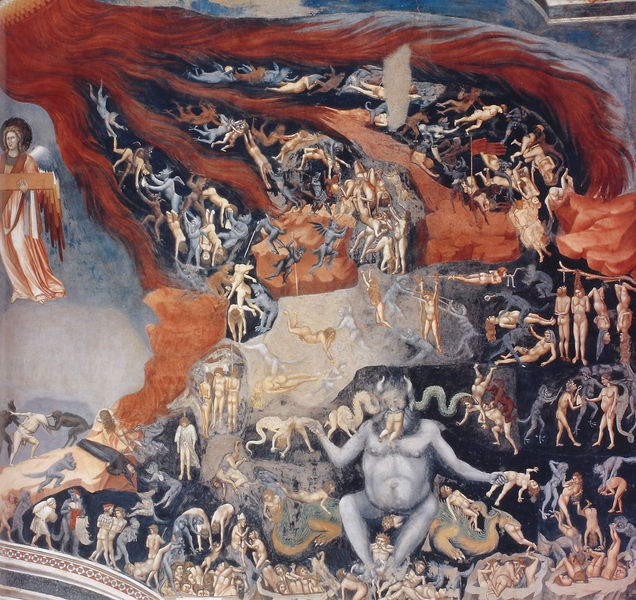
Titel: Arenakapelle / Scrovegni-Kapelle
Künstler: Giotto di Bondone
Standort: Padua, Arenakapelle (EU - I - Venetien)
Schlagwörter: blau, dunkel, feuer, flügel, gemälde, himmel, nackt, menschen, licht, rot, weg, gericht, mensch, tod, tot, bild, brücke, rauch, gold, haare, engel, schwanz, abgrund, leichen, strafe, schrecken, frieden, heiligenschein, ende, apokalypse, fegefeuer, hölle, leiden, teufel, verdammnis, fressen, heiliger, hörner, christentum, gefallen, stürzen, dämonen, inferno, monster, folter, blake, bosch, weltuntergang, sünden, sünder, hieronymus bossch, >blake, höälle